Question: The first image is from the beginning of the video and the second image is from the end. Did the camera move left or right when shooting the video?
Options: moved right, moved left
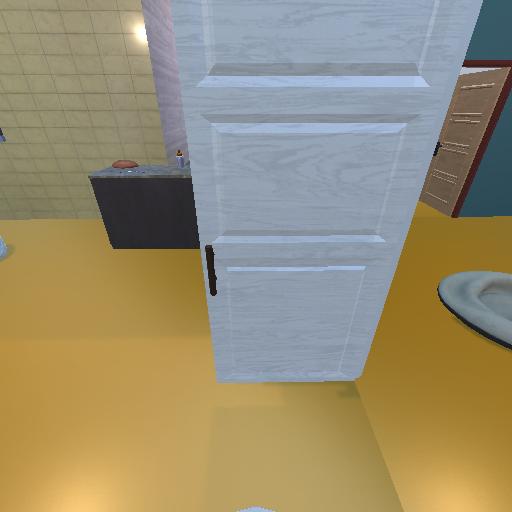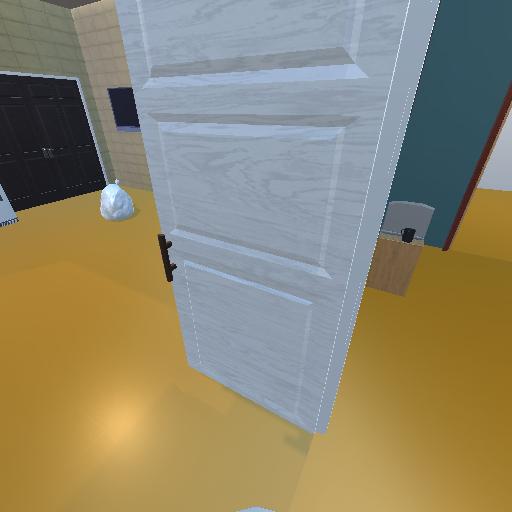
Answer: moved right